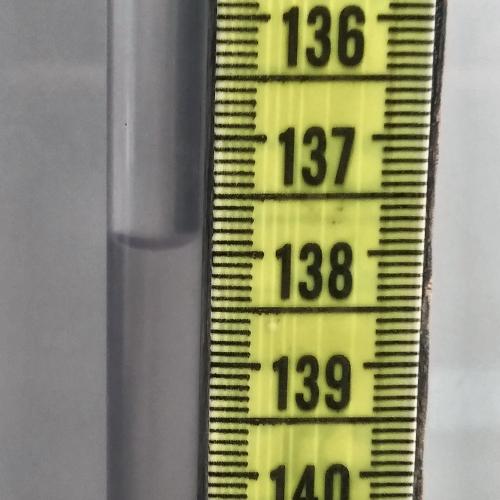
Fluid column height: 137.9 cm